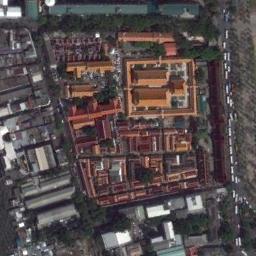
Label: palace